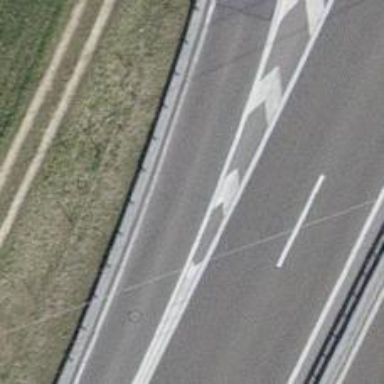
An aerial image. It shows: Motorway link.